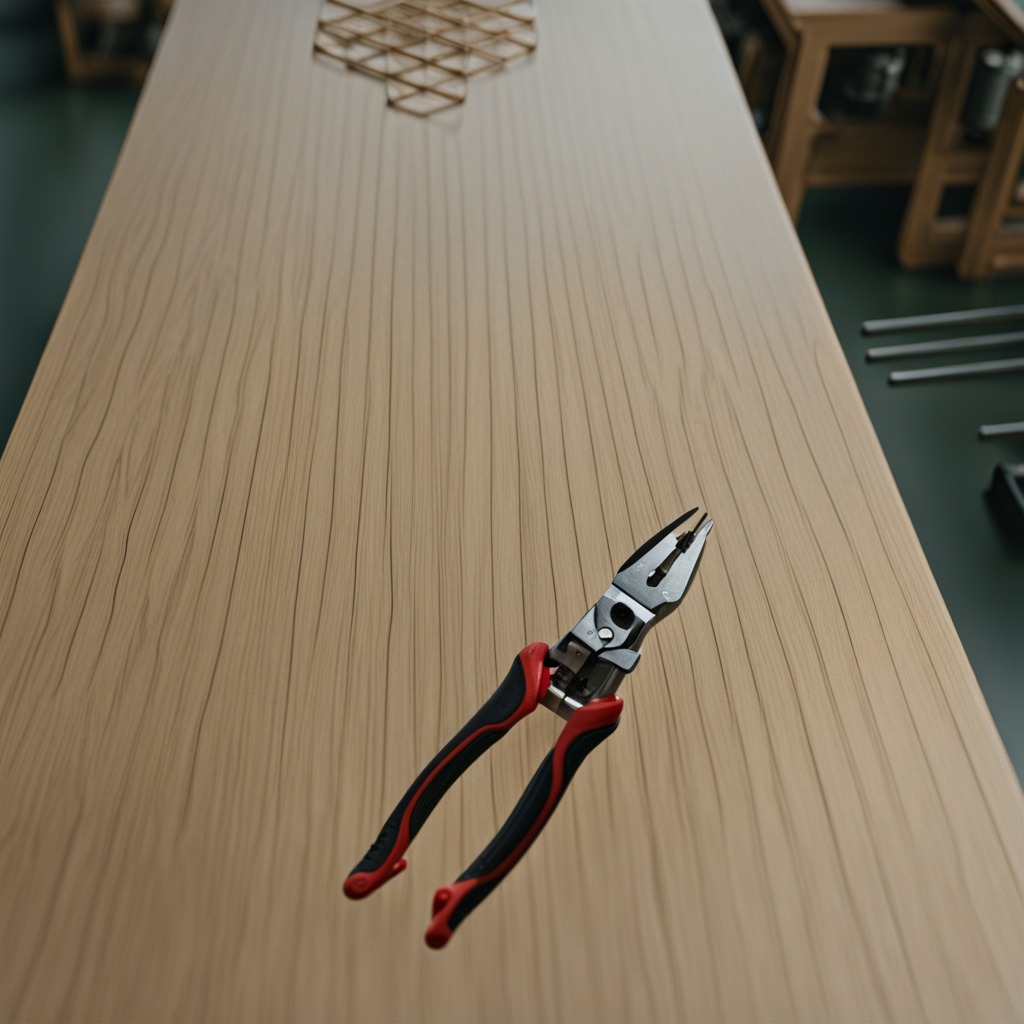
A plier is lying on the workbench inside a coastal fishing gear workshop.